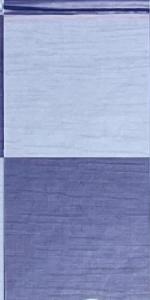
Label: Empty